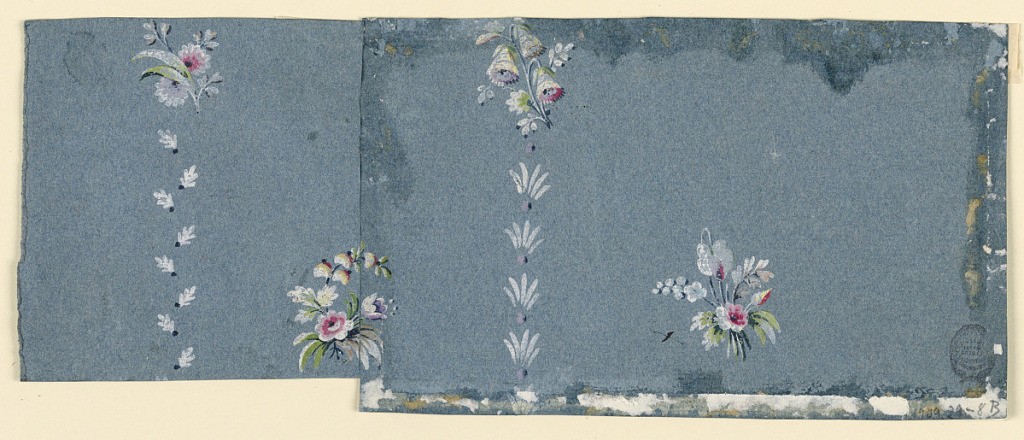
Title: Design for a Woven Fabric
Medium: Brush and gouache on blue paper
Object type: Drawing
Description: Small flower bunches alternate with strips composed of leaves and other flower bunches running vertically. Verso: stripes of floral meanders, leaves, or simply solid colors. Alternate horizontal rows decorate the ground stripes.